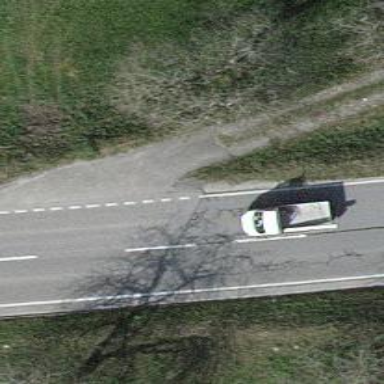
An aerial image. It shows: Secondary road with asphalt surface.